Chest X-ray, AP view. Patient: 30 years old, sex M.
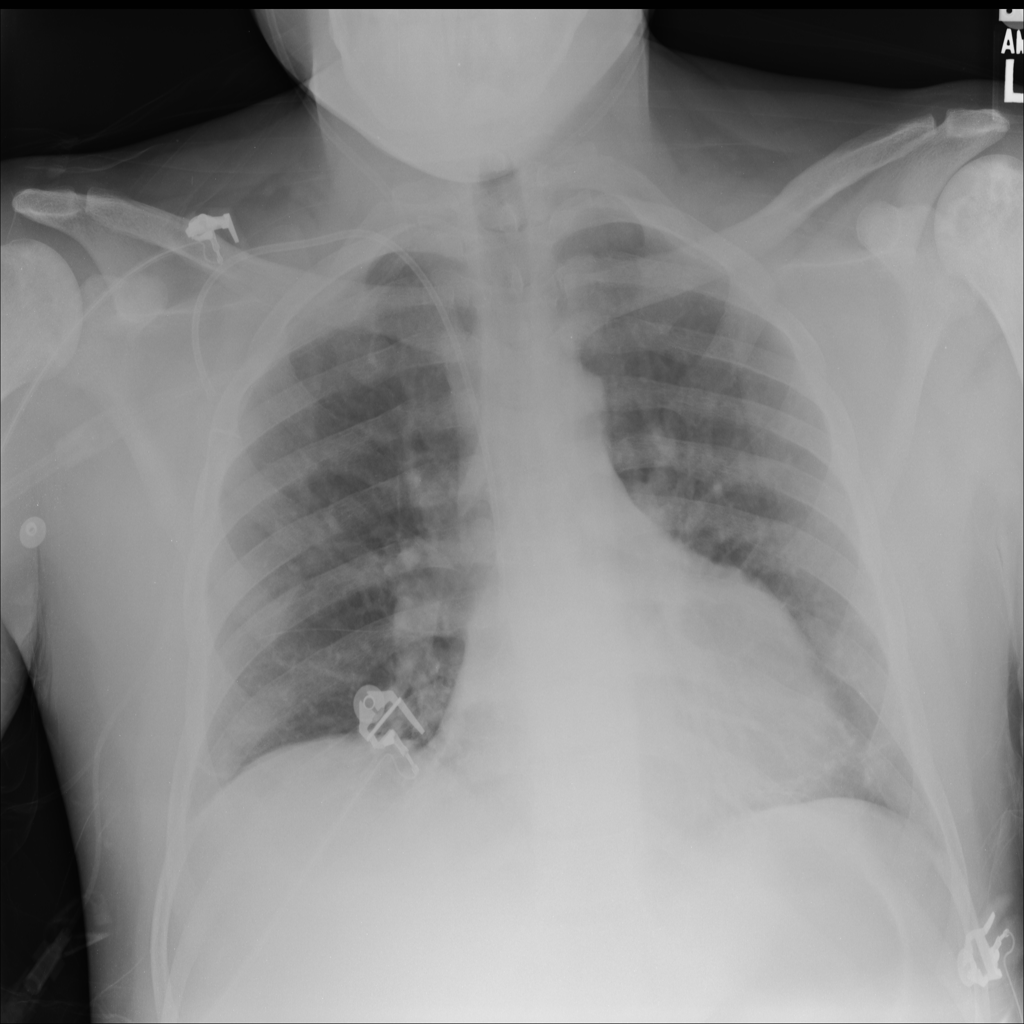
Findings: No Finding